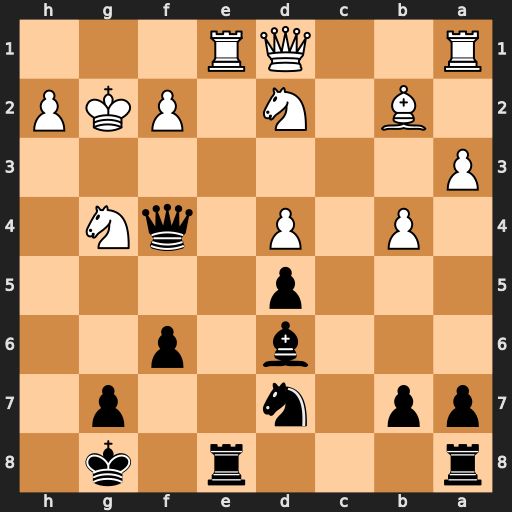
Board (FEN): r3r1k1/pp1n2p1/3b1p2/3p4/1P1P1qN1/P7/1B1N1PKP/R2QR3
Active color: b
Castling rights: -
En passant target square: -
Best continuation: Rxe1 Qxe1 Qxg4+